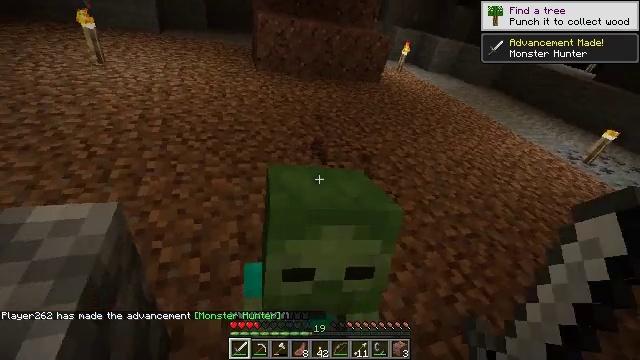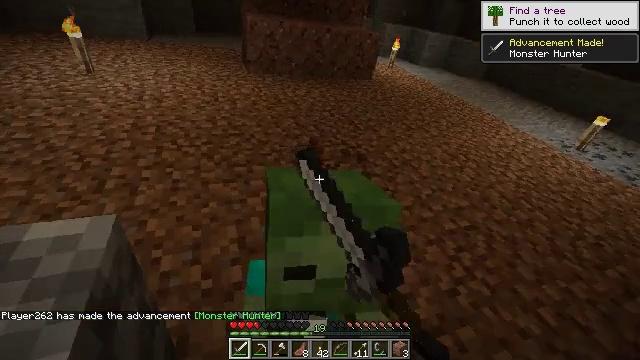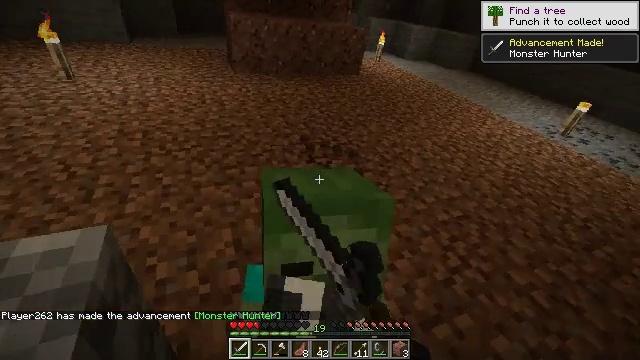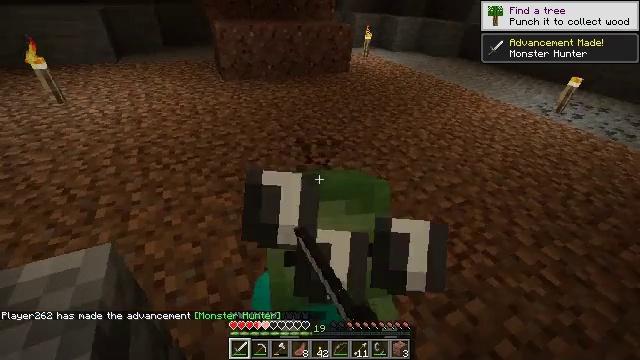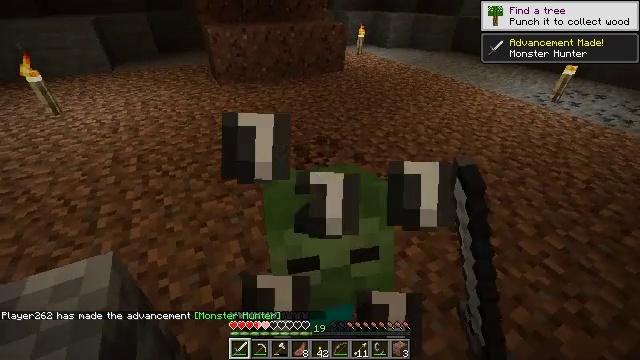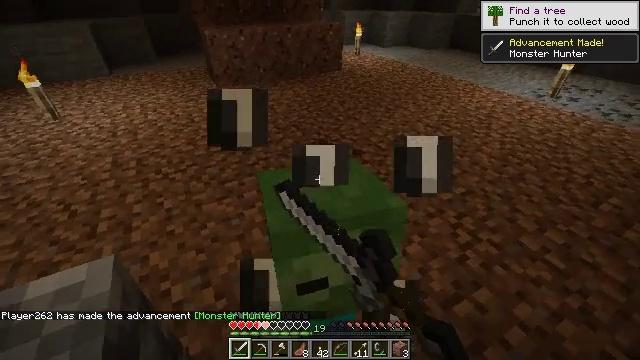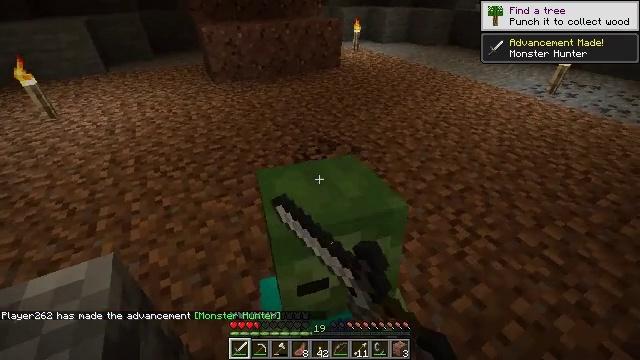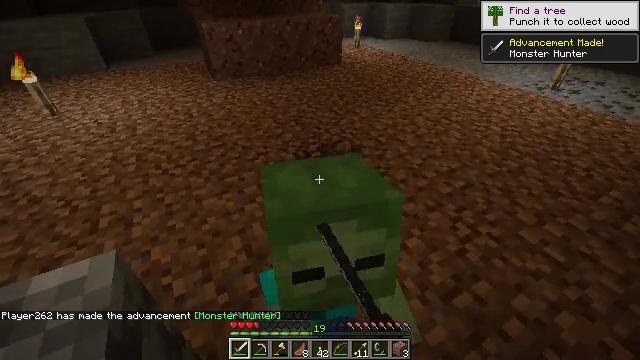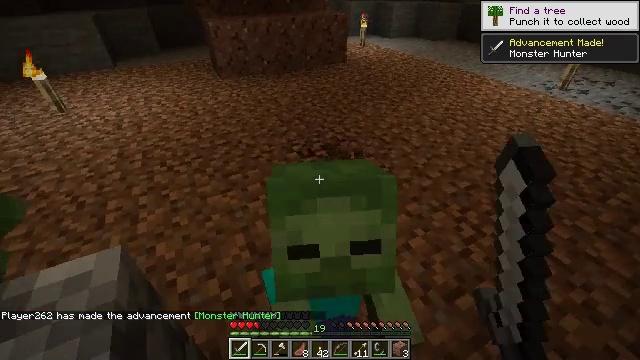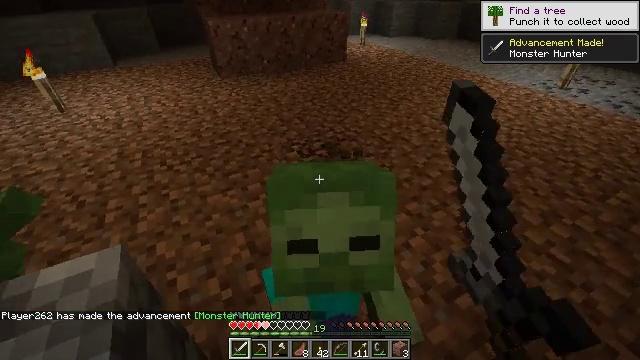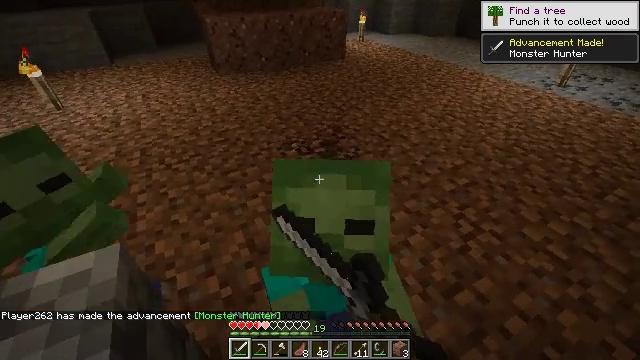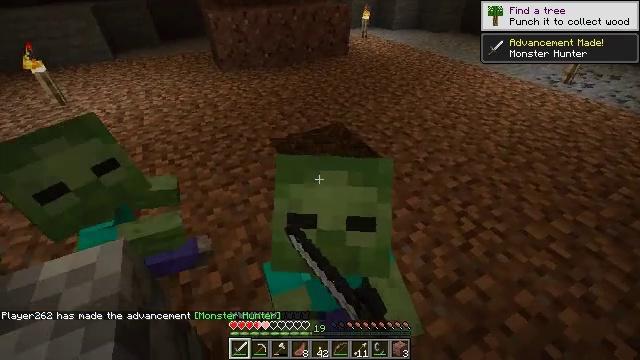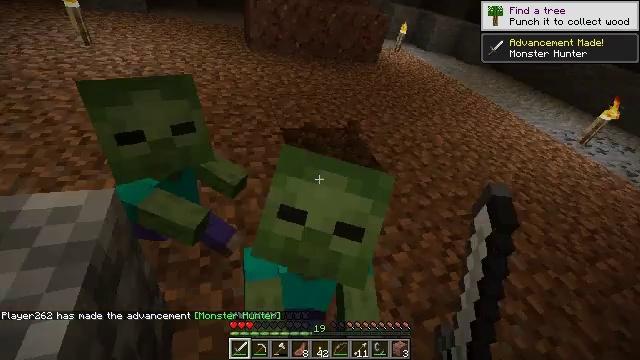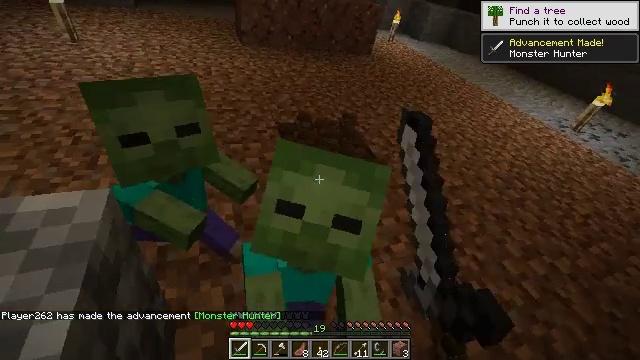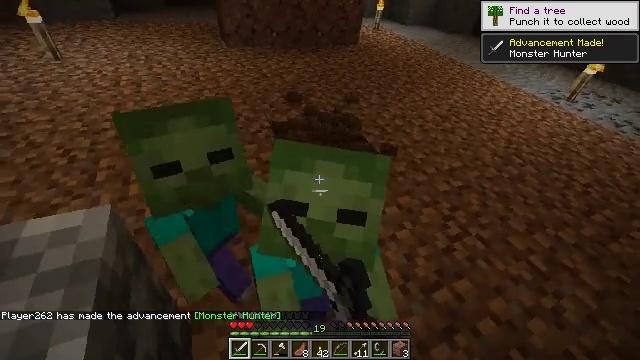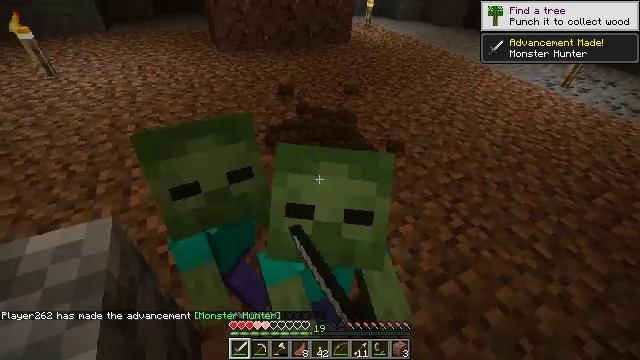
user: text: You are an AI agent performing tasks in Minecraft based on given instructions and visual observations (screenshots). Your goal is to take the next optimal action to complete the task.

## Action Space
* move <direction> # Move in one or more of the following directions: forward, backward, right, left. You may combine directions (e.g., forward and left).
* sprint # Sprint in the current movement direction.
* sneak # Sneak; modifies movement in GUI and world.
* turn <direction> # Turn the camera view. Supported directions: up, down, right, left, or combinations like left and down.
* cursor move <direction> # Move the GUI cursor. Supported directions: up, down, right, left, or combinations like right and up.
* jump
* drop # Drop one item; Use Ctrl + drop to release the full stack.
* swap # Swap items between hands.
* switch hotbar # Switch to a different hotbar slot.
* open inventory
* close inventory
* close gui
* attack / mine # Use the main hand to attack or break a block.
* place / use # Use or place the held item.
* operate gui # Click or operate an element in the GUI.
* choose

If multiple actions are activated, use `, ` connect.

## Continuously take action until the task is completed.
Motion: motion action
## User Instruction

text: Get dirt block.
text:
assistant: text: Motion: attack / mine
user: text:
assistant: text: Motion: turn right, attack / mine
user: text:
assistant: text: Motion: attack / mine
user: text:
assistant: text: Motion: attack / mine
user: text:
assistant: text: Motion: attack / mine
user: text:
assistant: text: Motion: attack / mine
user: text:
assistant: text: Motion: attack / mine
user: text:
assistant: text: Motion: turn left, attack / mine
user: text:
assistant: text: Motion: attack / mine
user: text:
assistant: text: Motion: attack / mine
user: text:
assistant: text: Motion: attack / mine
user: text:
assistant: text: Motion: attack / mine
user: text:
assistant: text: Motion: turn right and down, attack / mine
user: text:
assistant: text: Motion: turn down, attack / mine
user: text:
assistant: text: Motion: attack / mine
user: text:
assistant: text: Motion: attack / mine